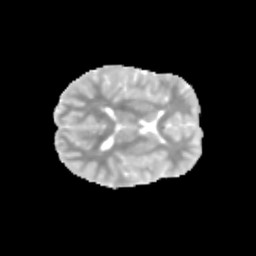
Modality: MD
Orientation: axial
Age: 11
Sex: female
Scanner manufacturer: siemens
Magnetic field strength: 3 T
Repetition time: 3.8 s
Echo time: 0.07 s